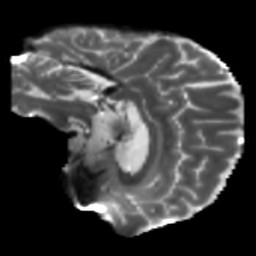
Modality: T2w
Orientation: sagittal
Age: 47
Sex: male
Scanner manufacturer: siemens
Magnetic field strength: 3 T
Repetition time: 5.25 s
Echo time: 0.08 s